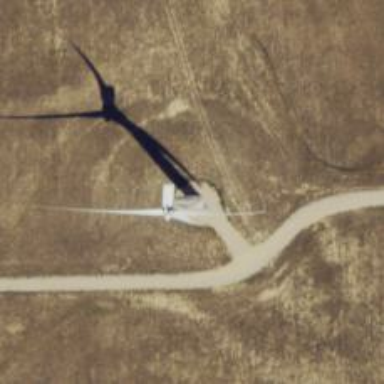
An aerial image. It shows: Wind turbine generator that utilizes wind as its source for generating electricity. It is of the horizontal axis type.